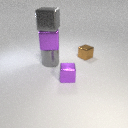
large purple metal cube below large gray metal cube